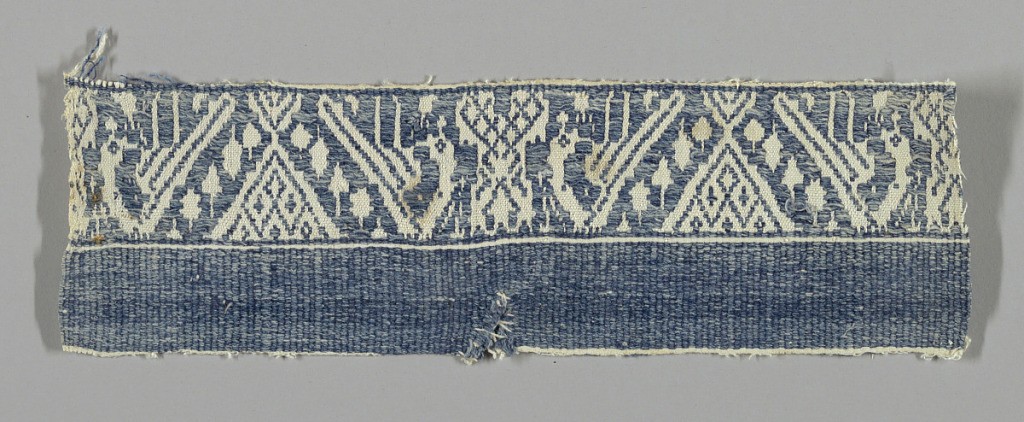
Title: Fragment
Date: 16th–17th century
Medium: linen, cotton Technique: supplementary weft
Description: Supplementary blue weft floating alternately face to face forming a design of confronted birds with long necks craning almost to the ground.